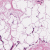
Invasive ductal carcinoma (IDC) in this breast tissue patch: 0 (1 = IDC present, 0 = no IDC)